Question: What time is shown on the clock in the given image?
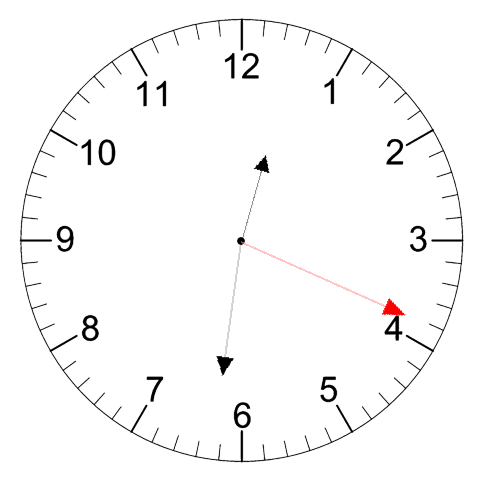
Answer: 12:31:19